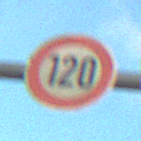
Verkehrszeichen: Geschwindigkeit120
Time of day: SunriseSunset
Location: Outdoor (Nature)
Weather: PartlyCloudy
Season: NotSpecified
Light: Natural